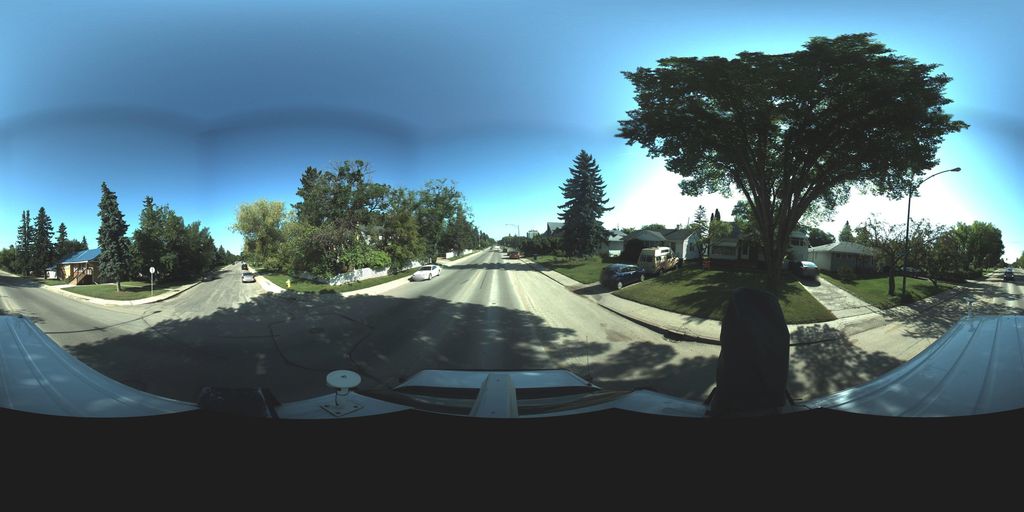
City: saskatoon